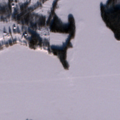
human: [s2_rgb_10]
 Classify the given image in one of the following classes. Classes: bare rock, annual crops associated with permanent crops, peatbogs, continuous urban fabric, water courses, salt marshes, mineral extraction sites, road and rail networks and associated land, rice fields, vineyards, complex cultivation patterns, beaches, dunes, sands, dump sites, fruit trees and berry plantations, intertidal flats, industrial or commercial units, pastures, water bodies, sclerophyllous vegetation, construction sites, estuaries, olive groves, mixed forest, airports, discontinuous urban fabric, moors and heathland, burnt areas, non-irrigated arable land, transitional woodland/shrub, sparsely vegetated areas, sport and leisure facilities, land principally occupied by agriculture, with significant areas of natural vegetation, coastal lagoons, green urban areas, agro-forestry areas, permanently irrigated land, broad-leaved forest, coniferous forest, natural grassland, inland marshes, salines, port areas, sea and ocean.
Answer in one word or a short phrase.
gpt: land principally occupied by agriculture, with significant areas of natural vegetation, coniferous forest, water bodies